Field crop: maize
Growth stage: 2
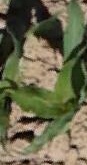
Species: maize